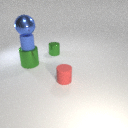
large blue metal sphere above large green metal cylinder